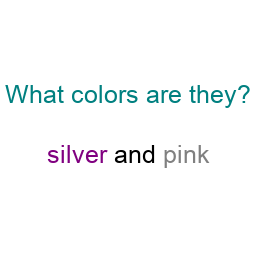
Color: purple, gray
Color name shown: silver, pink
Background color: white
Question text color: teal